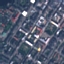
Land use / land cover: Residential